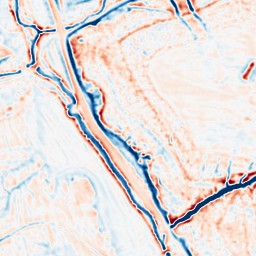
Category: multiscale
Decomposition family: dog_multiscale
Decomposition parameters: sigma_ratio: 1.4
n_scales: 3
base_sigma: 1
Upsampling method: sinc_blackman
Upsampling parameters: scale: 4
kernel_size: 16
Upsampling scale: 4